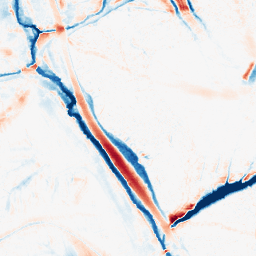
Category: morphological
Decomposition family: morphological_ellipse
Decomposition parameters: operation: average
width: 20
height: 30
Upsampling method: sinc_hamming
Upsampling parameters: scale: 8
kernel_size: 16
Upsampling scale: 8